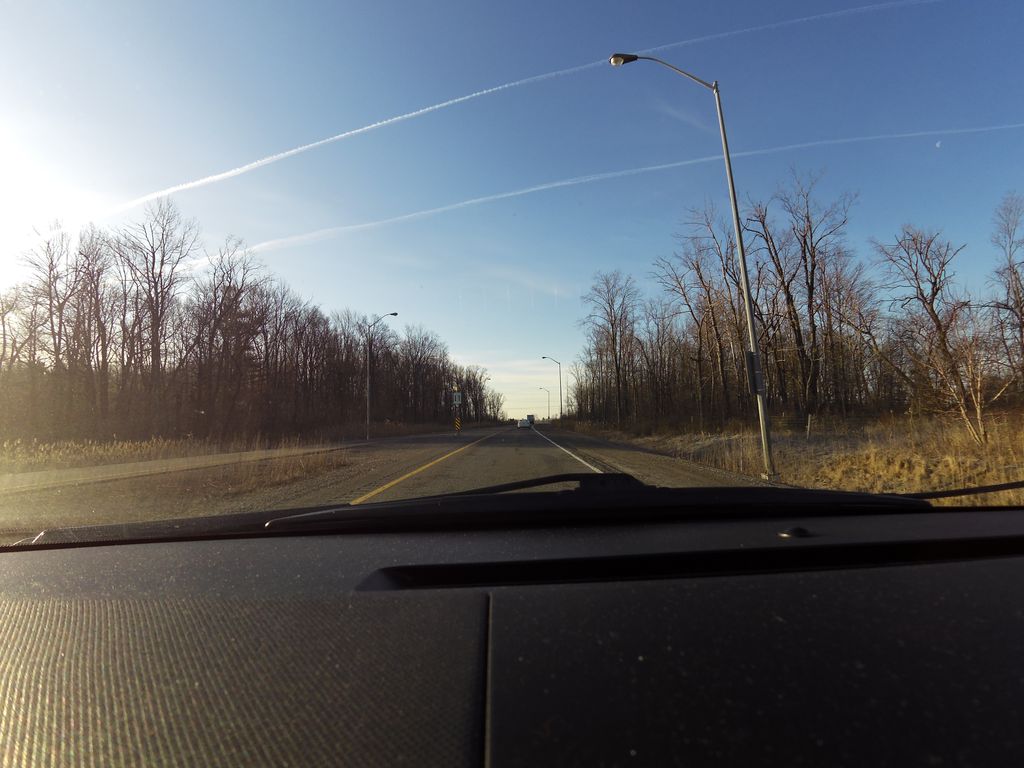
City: hamilton